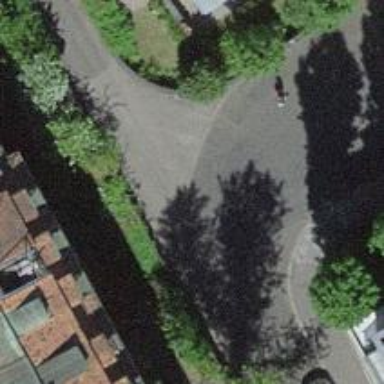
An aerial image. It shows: Kerb serving as barrier.